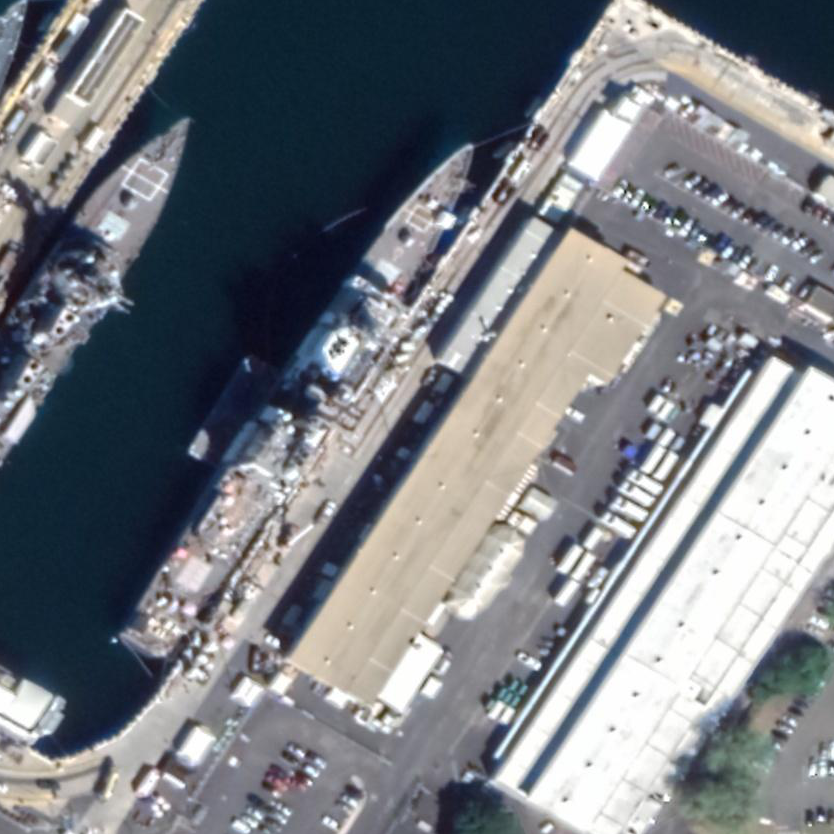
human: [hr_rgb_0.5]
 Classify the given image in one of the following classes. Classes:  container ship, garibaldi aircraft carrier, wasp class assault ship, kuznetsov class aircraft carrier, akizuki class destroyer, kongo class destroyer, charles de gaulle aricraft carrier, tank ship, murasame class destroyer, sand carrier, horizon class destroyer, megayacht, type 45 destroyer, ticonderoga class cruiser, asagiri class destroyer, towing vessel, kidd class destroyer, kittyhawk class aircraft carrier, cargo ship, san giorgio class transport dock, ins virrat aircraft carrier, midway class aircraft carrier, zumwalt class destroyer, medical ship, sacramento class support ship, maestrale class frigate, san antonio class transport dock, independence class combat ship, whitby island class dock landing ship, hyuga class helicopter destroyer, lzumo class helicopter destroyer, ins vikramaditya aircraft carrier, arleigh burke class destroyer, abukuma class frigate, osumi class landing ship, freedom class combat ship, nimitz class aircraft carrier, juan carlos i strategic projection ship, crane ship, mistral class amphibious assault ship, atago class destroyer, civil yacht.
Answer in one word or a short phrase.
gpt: Ticonderoga class cruiser